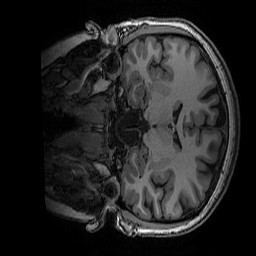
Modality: T1w
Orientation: coronal
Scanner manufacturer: ge
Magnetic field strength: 3 T
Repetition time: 0.007 s
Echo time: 0.00342 s